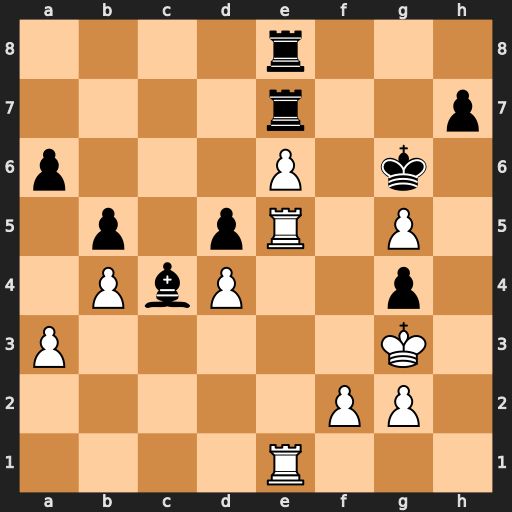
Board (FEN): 4r3/4r2p/p3P1k1/1p1pR1P1/1PbP2p1/P5K1/5PP1/4R3
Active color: w
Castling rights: -
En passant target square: -
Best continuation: Kxg4 h5+ gxh6